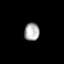
Tissue: lung
Cell type: Epithelial cells
Senescence score: 0.2025
Nuclear area (px): 259
Mean DAPI intensity: 175.367